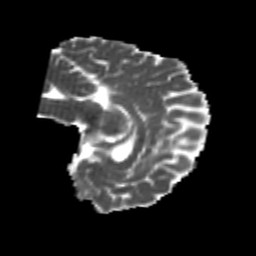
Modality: MD
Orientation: sagittal
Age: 20
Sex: female
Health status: healthy
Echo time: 0.074 s